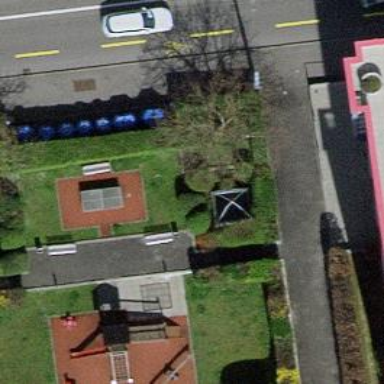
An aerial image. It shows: Bench.